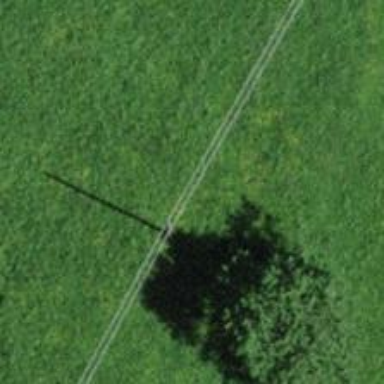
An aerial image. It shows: Power pole.